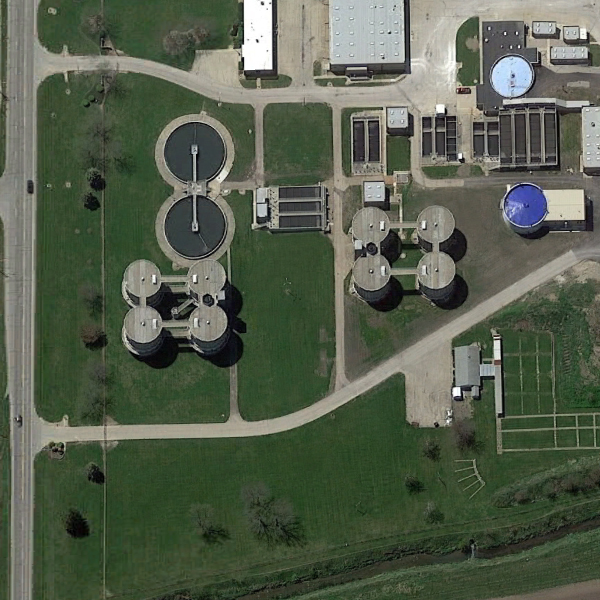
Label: StorageTanks